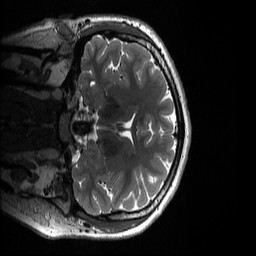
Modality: T2w
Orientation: coronal
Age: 18
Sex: female